Question: I implemented/copied the wu line algorithm from pseudo-code on wiki-pedia and other places.
When drawing a sine wave it breaks down at the point where the line changes from y dominant to x dominant (or vice versa). (I did not copy the endpoint code because it looks terrible and I do not need them for my purposes. )

Does anyone know a solution for this issue? If not I will modify the algorithm myself to get it to work. I am just curious if someone else has run into this and knows exactly how to fix it. Is it possible to implement without the lines being globally aware of each other? Or is this why drawing API's implement moveto and lineto functions?
<URL>
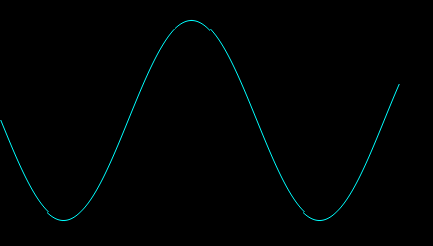
Answer: I just wanted to follow up with this and close it out. I thought I had removed the endpoint code from the posted algorithm on the website. However, I made a mistake and did not remove all of it so that is why the lines were breaking. Here is the final result:

If you look closely enough you can see the intensity jump a bit when the lines change from being y-dominant to x dominant and vice versa. It is also because the line is less than one pixel long. I suppose drawing a line at a higher resolution and then down sampling would produce a higher quality result like Guy Sirton suggested. But this is good enough for my purposes.